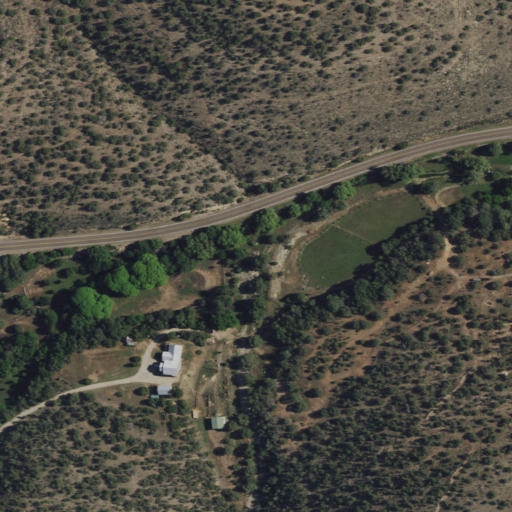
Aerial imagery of valley in New Mexico named Joy Canyon containing shrub, evergreen forest, open development, and low intensity development